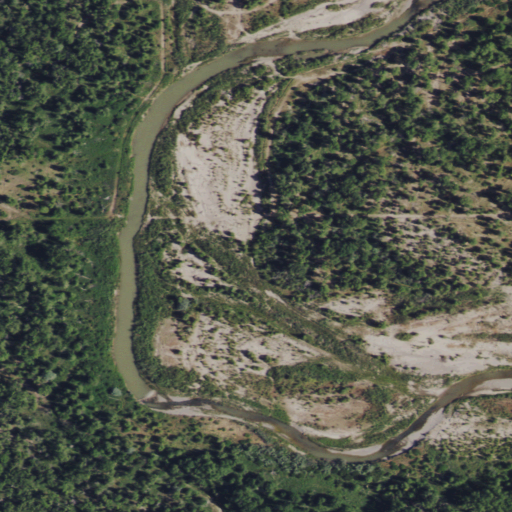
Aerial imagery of valley in Wyoming named Johnstown Valley containing woody wetlands and herbaceous wetlands